Question: How does one get the pop up menu selection for email, mms etc which is used when an image is selected on the iphone.

Another thing, How can one add things to this menu e.g. facebook share, twitter share? What is the name of this menu?
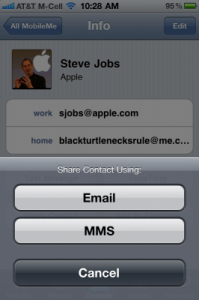
Answer: This menu is called a UIActionSheet and you write the code that determines what is presented yourself. Essentially you handle the tap through an actionHandler and then you can use the code below to present the menu. You can obviously enter your own NSString for Facebook, Twitter, etc.
'''
UIActionSheet *actionSheet = [[UIActionSheet alloc] initWithTitle: [[NSString alloc] initWithFormat: @"How should we do something?"]
delegate: self cancelButtonTitle: @"Cancel" destructiveButtonTitle: nil
otherButtonTitles: @"Choice 1", @"Choice 2", @"Choice 3", nil];
[actionSheet setActionSheetStyle: UIActionSheetStyleBlackTranslucent];
// we need to those this in the main view otherwise the "z-order" with the tab bar takes precedence and "covers up" the lower half of the
// cancel button
[actionSheet showInView: [self view]];
[actionSheet release];
'''
You are also able to register for a delegate notification to handle which button is tapped using UIActionSheetDelegate
'''
- (void)actionSheet:(UIActionSheet *)actionSheet clickedButtonAtIndex:(NSInteger)buttonIndex
'''